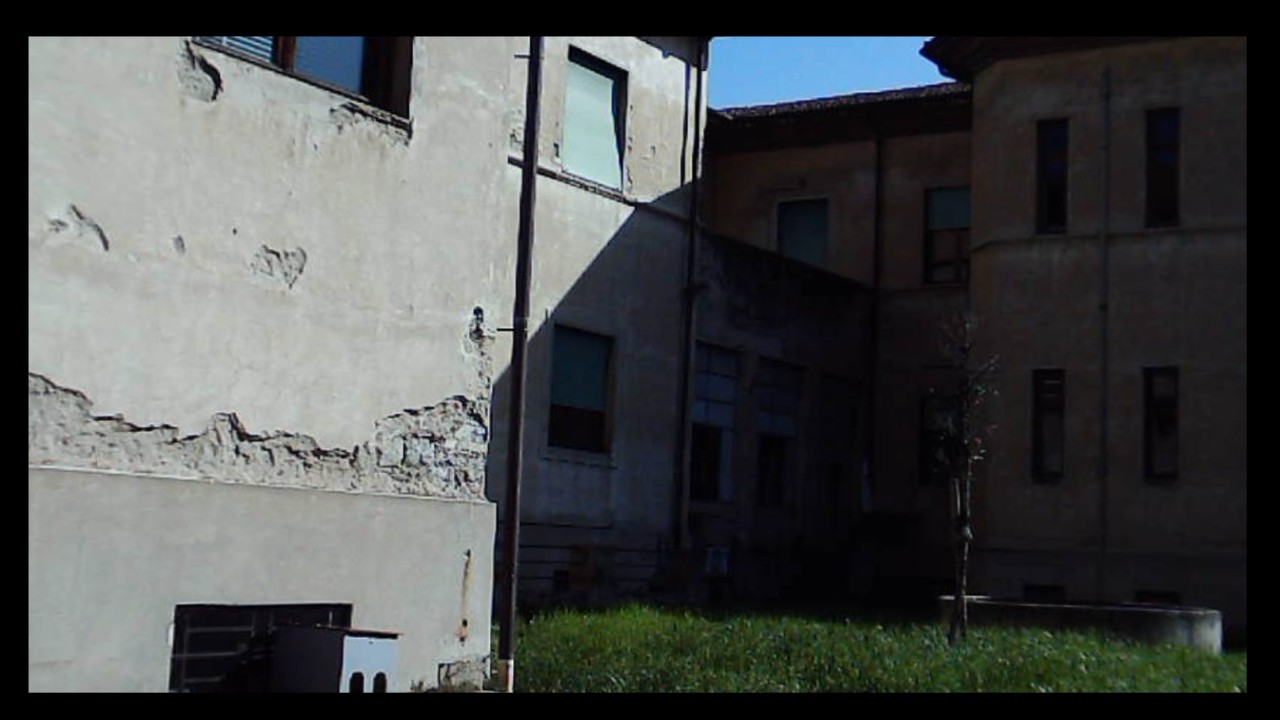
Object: Betafpv air75